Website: home-depot
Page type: review-order
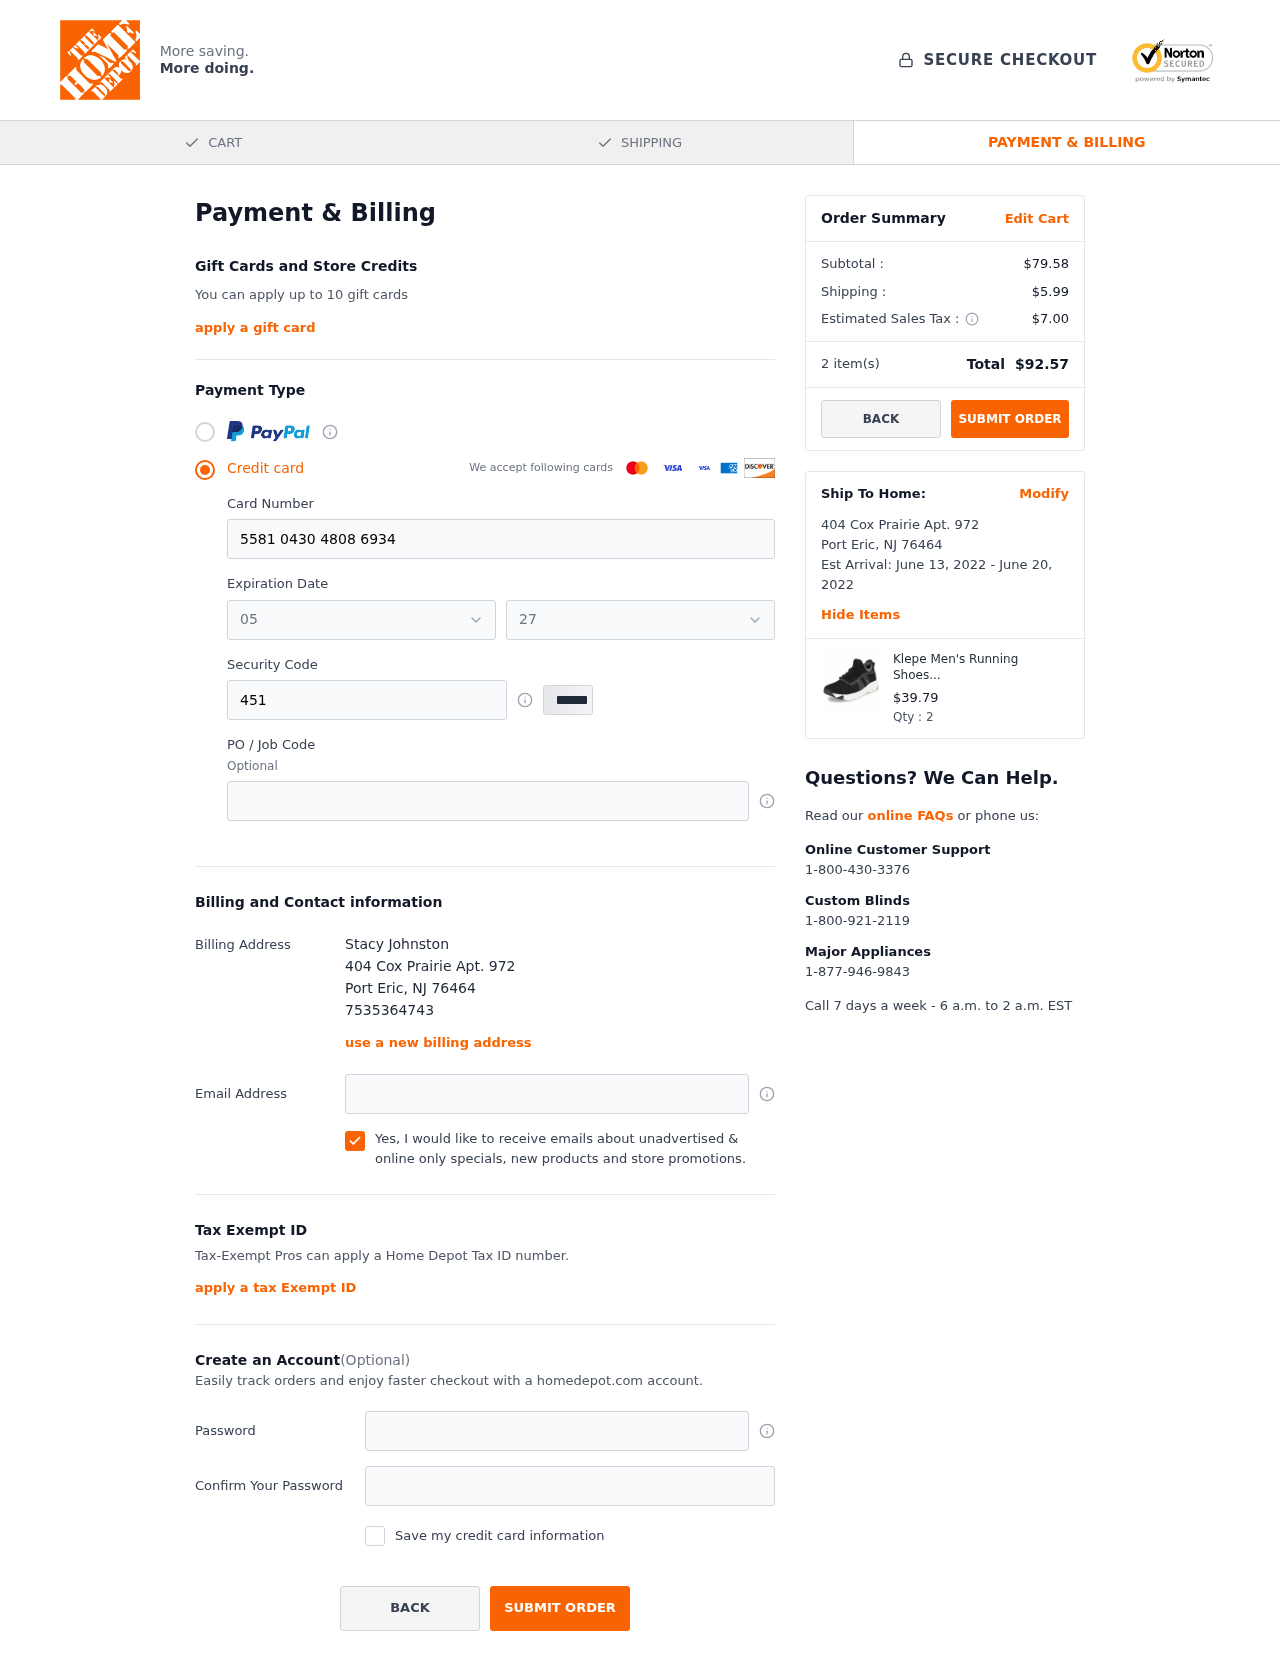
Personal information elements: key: PII_CARD_EXPIRY_MONTH
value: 05
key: PII_CARD_EXPIRY_YEAR
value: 27
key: PII_CITY
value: Port Eric
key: PII_FULLNAME
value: Stacy Johnston
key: PII_PHONE
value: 7535364743
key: PII_POSTCODE
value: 76464
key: PII_STATE_ABBR
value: NJ
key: PII_STREET
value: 404 Cox Prairie Apt. 972
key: PII_CARD_NUMBER
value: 5581 0430 4808 6934
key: PII_CARD_CVV
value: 451
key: PII_EMAIL
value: stacy_johnston@hotmail.com
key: PII_STREET2
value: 404 Cox Prairie Apt. 972
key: PII_POSTCODE2
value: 76464
Product elements: key: PRODUCT1_NAME
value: Klepe Men's Running Shoes-8 UK (40 EU) (7 US) (KP031/BLK)
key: PRODUCT1_PRICE
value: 39.79
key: PRODUCT1_QUANTITY
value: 2
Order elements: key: ORDER_SUBTOTAL
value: $79.58
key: ORDER_SHIPPING_COST
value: $5.99
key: ORDER_TAX
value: $7.00
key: ORDER_NUM_ITEMS
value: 2
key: ORDER_TOTAL
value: $92.57
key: ORDER_SHIPPING_DATE
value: June 13, 2022
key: ORDER_DELIVERY_DATE
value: June 20, 2022